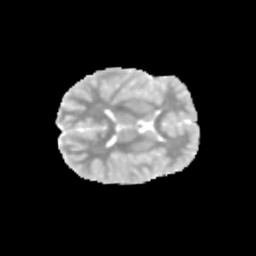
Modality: MD
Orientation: axial
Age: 11
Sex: female
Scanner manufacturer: siemens
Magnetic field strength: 3 T
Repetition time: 3.8 s
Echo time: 0.07 s